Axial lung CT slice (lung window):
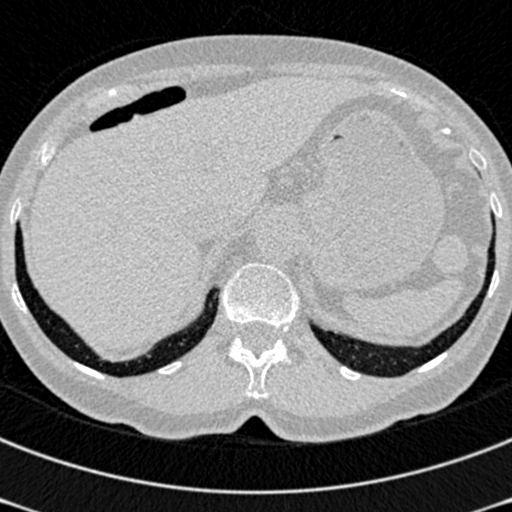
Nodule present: no